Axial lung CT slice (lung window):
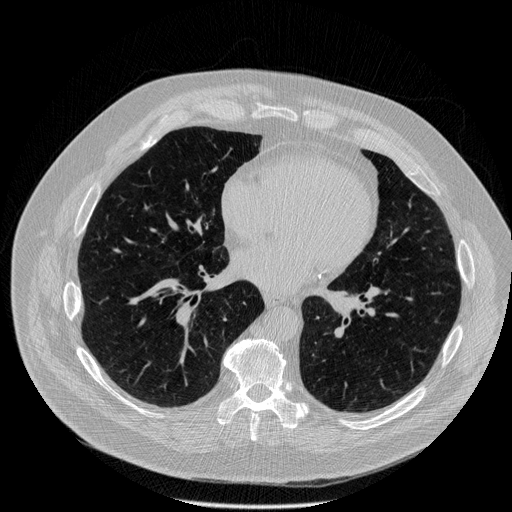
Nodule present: no